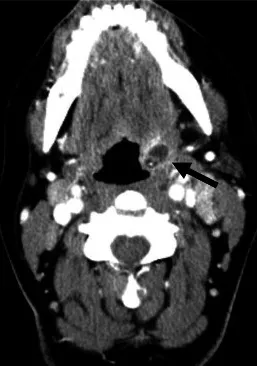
Computed tomography images of the neck. Axial.
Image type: radiology (ct)